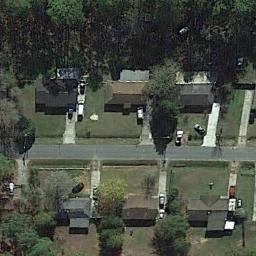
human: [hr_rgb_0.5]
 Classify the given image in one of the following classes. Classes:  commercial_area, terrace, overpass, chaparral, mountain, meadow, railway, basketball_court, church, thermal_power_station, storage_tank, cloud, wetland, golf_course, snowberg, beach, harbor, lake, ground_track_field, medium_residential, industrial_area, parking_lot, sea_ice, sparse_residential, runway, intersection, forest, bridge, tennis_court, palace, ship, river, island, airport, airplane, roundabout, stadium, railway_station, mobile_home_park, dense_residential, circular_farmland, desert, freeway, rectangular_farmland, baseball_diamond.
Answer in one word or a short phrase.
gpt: medium_residential